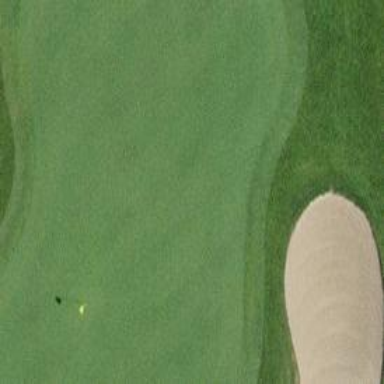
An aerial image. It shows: Golf green.